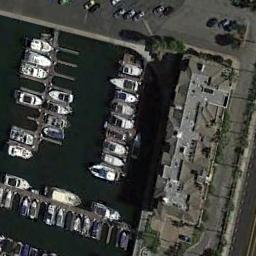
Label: harbor